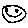
Label: smiley face